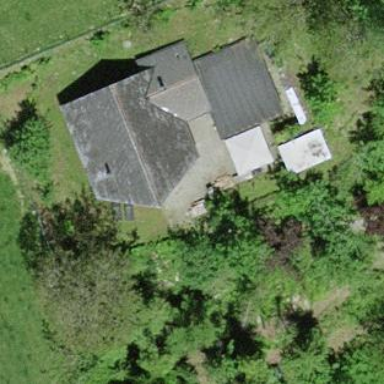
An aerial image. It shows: Detached building.